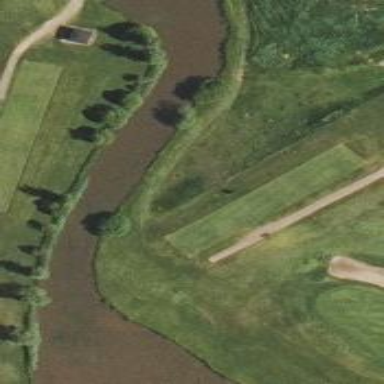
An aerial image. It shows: Grass area designated as golf tee.